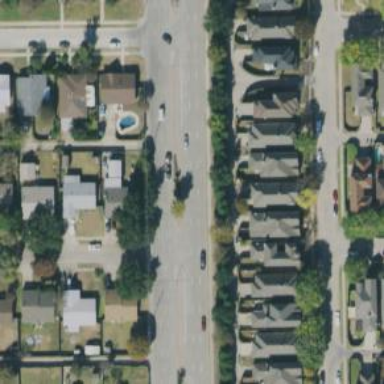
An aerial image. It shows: Secondary road with separate sidewalks.